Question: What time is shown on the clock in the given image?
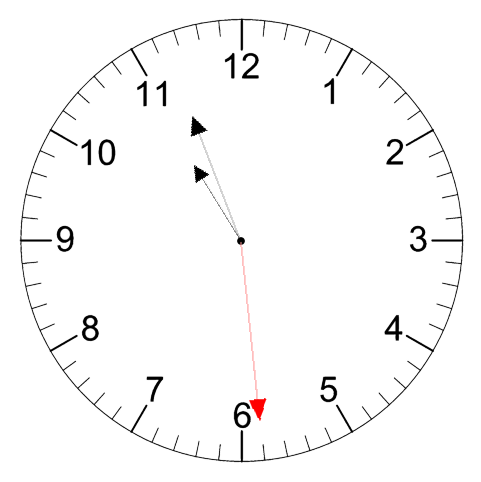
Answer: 10:56:29